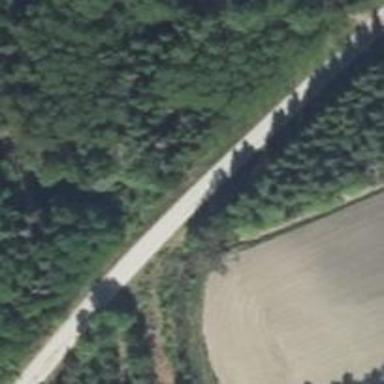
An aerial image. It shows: Culvert tunnel.